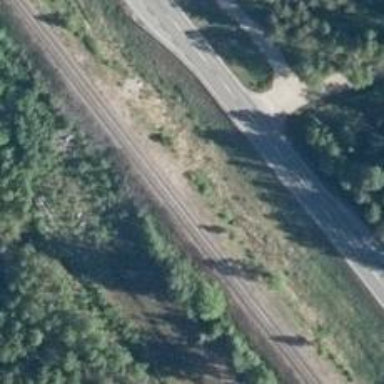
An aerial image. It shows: Abandoned halt.